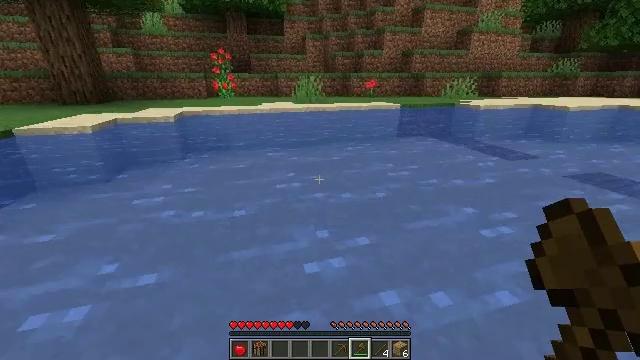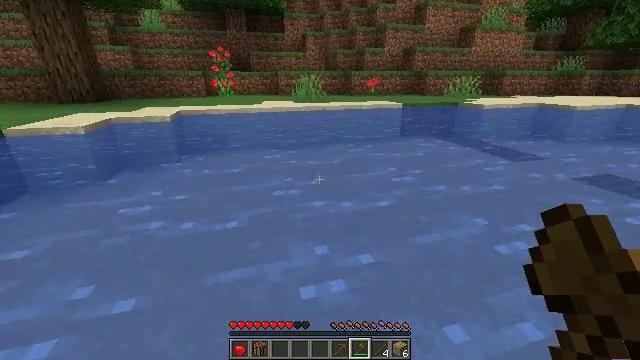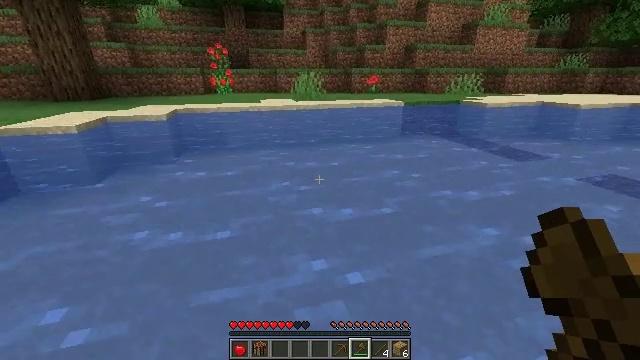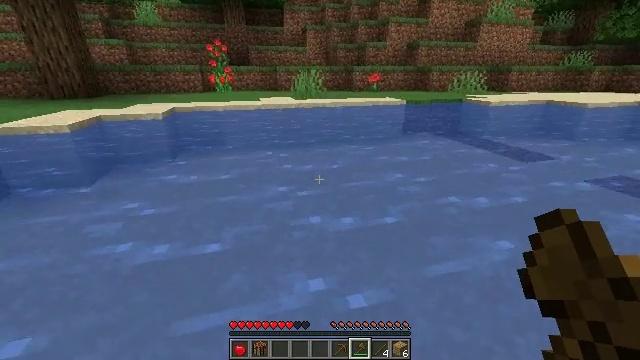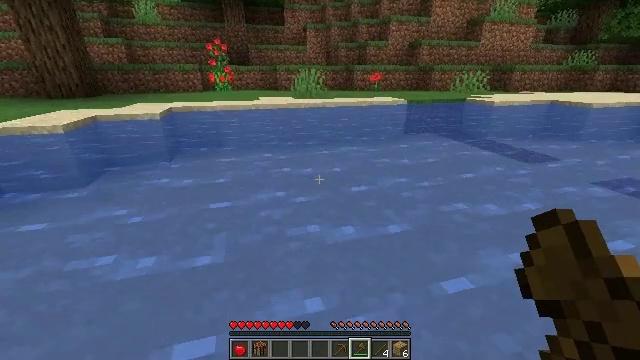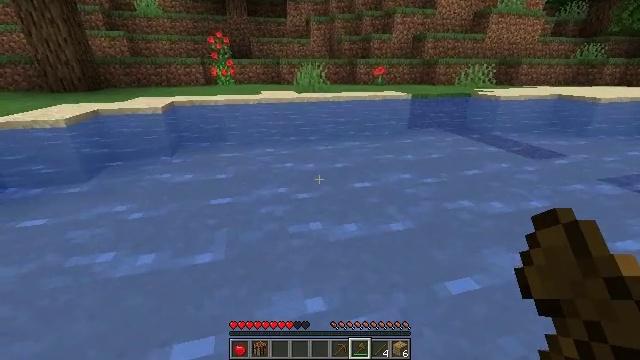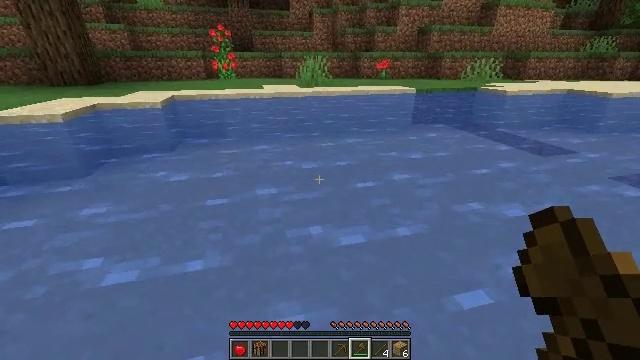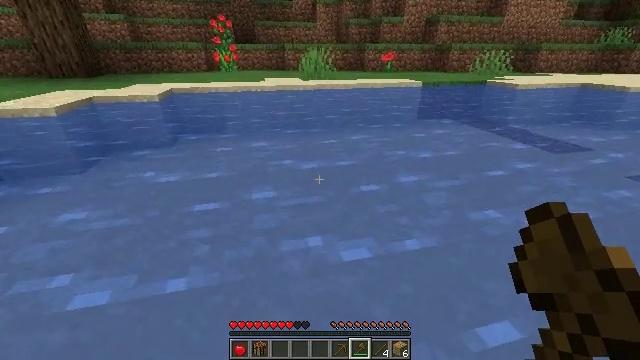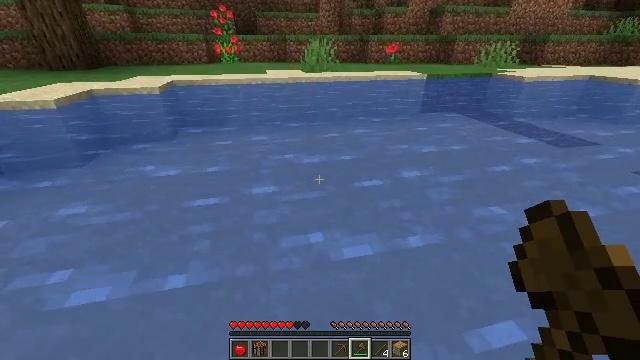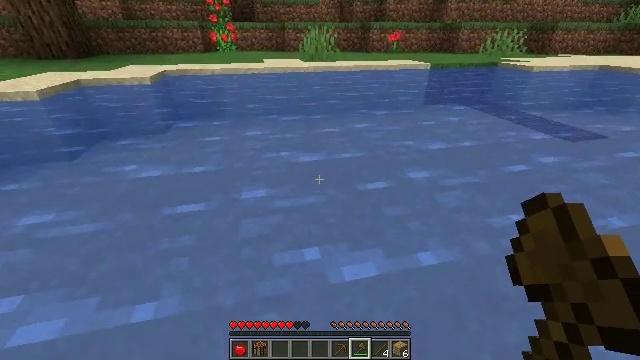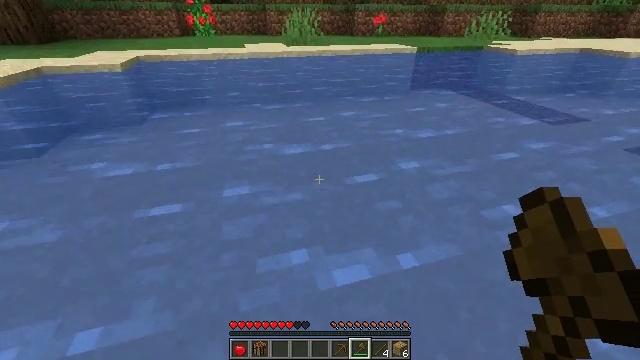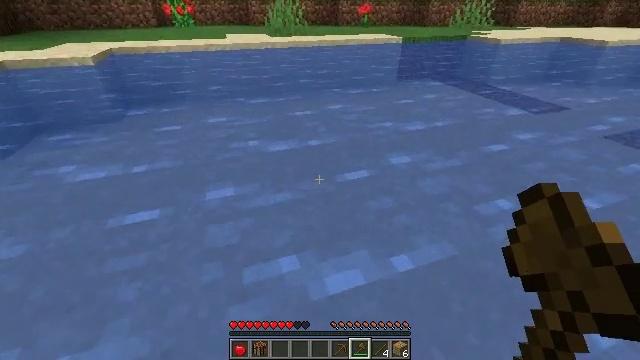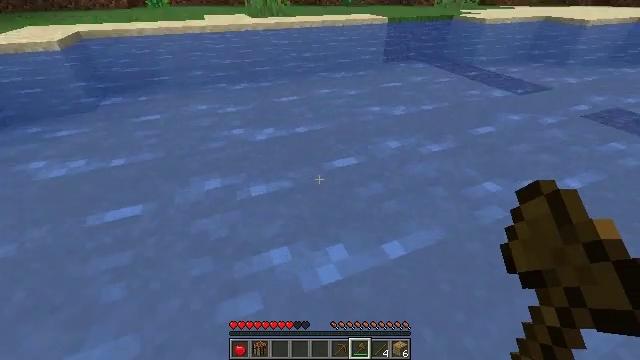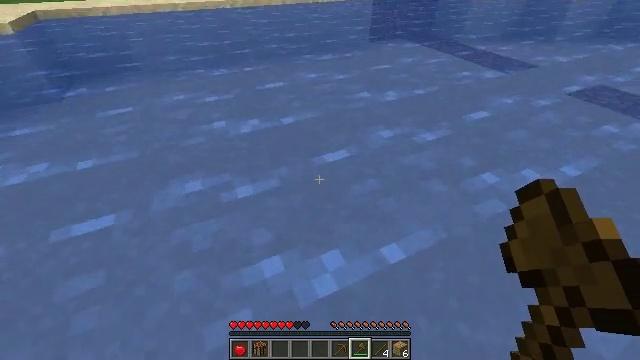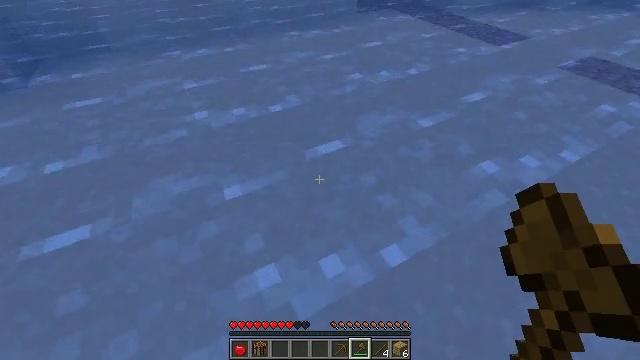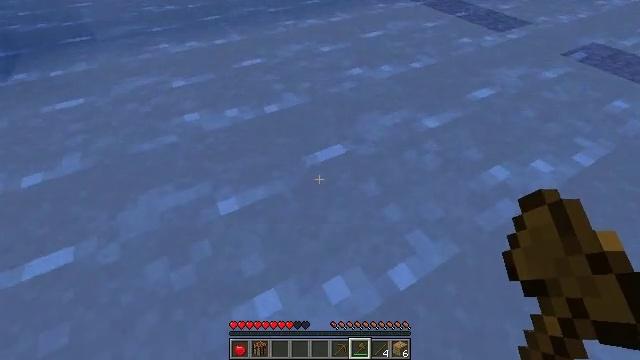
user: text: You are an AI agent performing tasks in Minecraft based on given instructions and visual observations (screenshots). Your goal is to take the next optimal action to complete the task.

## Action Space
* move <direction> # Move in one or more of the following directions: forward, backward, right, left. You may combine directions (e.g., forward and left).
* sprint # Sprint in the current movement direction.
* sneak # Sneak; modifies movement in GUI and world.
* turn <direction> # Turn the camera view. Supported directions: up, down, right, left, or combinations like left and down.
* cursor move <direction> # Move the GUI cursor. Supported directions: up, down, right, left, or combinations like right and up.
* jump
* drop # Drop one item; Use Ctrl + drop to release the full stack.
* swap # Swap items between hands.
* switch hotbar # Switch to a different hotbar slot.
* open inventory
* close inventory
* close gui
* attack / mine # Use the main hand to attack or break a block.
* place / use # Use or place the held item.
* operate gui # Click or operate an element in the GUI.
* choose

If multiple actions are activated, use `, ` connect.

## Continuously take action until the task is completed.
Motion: motion action
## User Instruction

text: Mine the mushroom stem in the forest.
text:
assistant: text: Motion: move forward, sprint
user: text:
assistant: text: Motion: move forward, sprint
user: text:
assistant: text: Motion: move forward, sprint
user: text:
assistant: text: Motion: move forward, sprint
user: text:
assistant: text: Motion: move forward, sprint, turn down
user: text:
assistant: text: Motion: move forward, sprint, turn down
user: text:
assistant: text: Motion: move forward, sprint, turn down
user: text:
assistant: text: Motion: move forward, sprint, turn down
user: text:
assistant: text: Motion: move forward, sprint, turn down
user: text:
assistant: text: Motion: move forward, sprint, turn right and down
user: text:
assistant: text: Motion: move forward, sprint, turn right and down
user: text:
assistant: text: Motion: move forward, sprint, turn right and down
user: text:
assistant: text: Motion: move forward, sprint, turn right and down
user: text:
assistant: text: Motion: move forward, sprint, turn right and down
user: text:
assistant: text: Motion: move forward, sprint, turn right and down
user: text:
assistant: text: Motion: move forward, sprint, turn right and down
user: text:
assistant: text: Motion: move forward, sprint, turn right and down
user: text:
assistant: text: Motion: move forward, sprint, turn right and up
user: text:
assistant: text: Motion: move forward, sprint, turn right and up
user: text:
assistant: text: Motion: move forward, sprint, turn right and up
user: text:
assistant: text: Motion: move forward, sprint, turn right and up
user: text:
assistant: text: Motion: move forward, sprint, turn right and up
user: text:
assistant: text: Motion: move forward, sprint, turn right and up
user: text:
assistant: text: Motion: move forward and move left, sprint, turn right
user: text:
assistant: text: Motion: move forward and move left, sprint
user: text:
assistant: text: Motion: move forward and move left, sprint
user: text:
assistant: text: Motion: move forward and move left, sprint
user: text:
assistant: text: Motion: move forward and move left, sprint
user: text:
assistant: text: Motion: move forward and move left, sprint
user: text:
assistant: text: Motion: move forward and move left, sprint